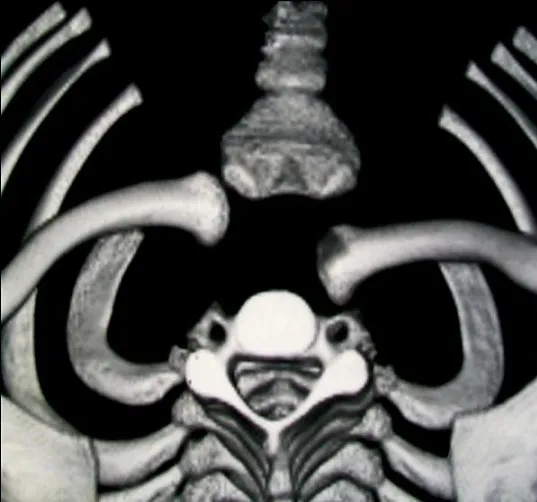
Chest CT scan showing right posterior sternoclavicular joint dislocation.
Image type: radiology (ct)